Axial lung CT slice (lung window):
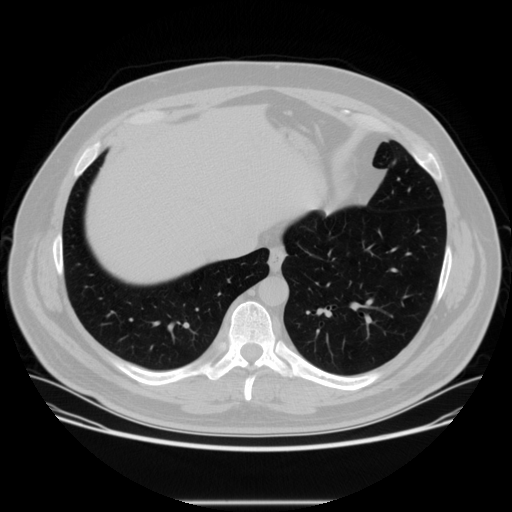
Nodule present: no